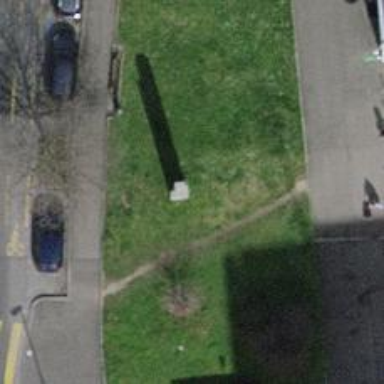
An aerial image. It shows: Wayside cross with historic significance.